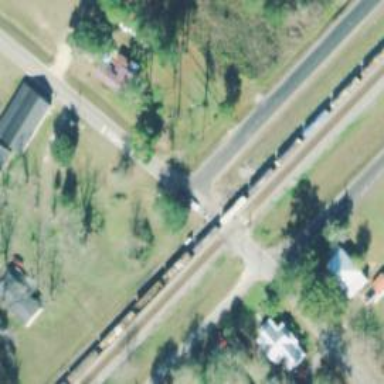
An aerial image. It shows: Level crossing with lights at railway intersection.